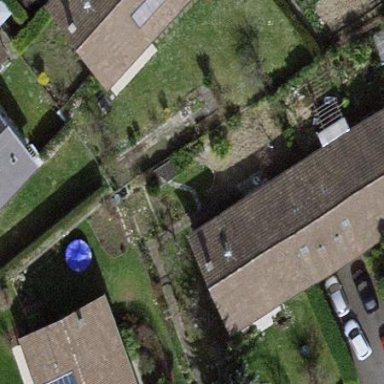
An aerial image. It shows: Garden enclosed by fence.